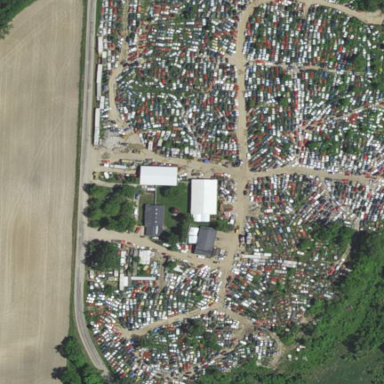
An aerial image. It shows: Industrial area designated as auto wrecker yard.